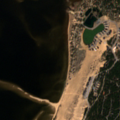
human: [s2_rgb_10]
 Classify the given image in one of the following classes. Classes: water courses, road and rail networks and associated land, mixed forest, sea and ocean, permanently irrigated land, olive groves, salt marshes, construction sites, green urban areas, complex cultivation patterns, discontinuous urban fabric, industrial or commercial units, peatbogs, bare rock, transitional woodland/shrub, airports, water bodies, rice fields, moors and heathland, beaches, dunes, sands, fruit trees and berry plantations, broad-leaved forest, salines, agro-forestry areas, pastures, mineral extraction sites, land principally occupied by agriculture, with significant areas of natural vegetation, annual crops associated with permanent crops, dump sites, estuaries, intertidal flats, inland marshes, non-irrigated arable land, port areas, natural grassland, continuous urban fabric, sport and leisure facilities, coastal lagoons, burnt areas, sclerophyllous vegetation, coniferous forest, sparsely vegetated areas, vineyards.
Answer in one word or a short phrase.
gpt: sport and leisure facilities, transitional woodland/shrub, sea and ocean